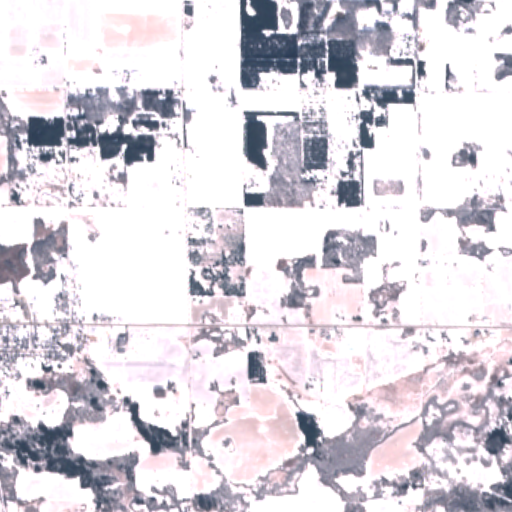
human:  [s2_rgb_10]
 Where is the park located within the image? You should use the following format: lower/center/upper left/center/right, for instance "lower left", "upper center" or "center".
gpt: The park is located in the center left of the image.
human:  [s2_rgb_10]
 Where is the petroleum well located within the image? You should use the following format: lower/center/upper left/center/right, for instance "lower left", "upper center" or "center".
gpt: The petroleum well is located in the upper left of the image.
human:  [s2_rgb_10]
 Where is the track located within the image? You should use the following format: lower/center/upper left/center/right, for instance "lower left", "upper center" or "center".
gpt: The track is located in the center left of the image.
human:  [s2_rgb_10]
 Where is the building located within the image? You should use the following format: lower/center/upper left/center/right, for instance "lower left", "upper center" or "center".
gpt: The building is located in the center left of the image.
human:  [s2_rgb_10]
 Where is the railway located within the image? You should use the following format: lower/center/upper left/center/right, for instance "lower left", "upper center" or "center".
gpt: The railway is located in the lower left of the image.
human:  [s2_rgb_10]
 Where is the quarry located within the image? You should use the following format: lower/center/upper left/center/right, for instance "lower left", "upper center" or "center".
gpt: There is no quarry in the image.